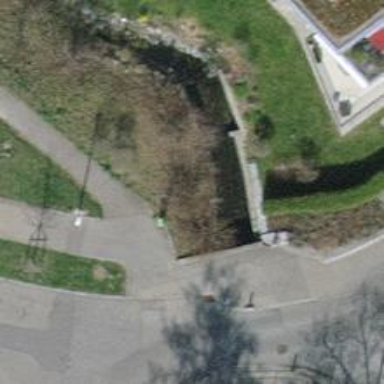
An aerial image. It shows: Culvert tunnel.